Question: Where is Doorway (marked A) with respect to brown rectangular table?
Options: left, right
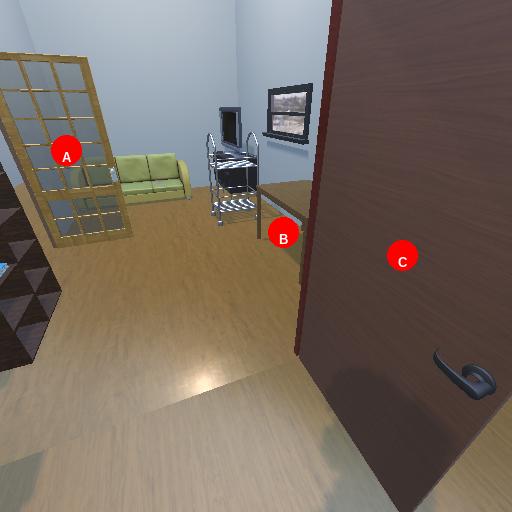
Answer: left